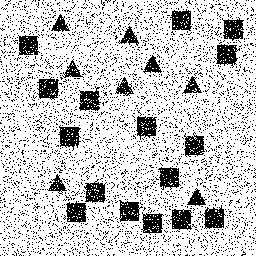
Squares: 16
Triangles: 8
Stars: 0
Total shapes: 24